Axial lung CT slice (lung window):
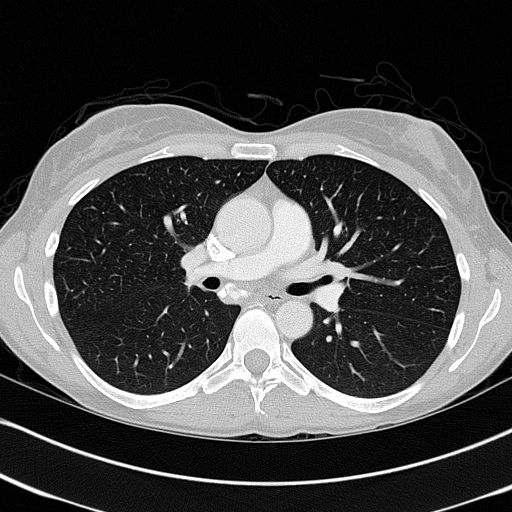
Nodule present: no